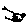
Label: bird